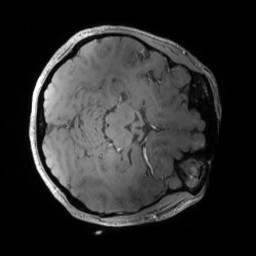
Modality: MP2RAGE
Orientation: axial